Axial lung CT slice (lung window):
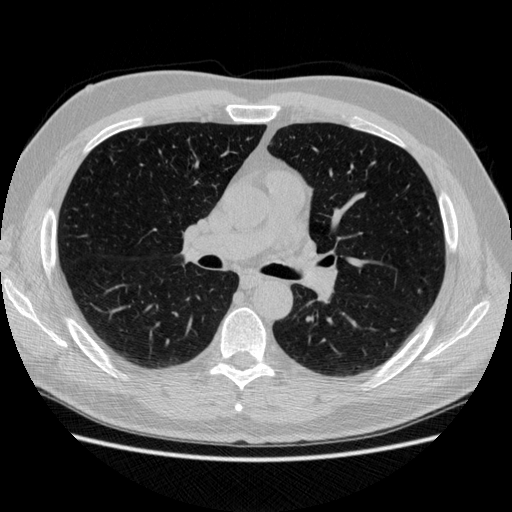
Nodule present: no